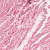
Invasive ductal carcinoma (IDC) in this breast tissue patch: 0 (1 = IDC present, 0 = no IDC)